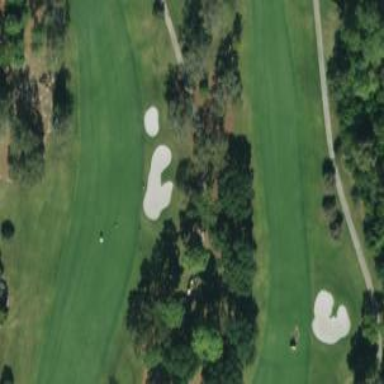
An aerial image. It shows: Pathway for golfing.